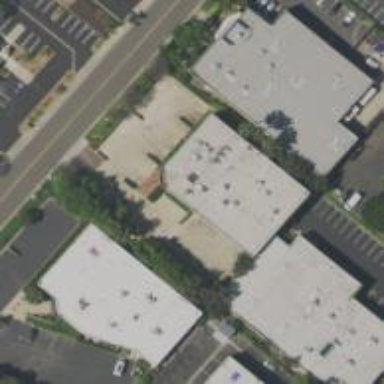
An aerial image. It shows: Commercial building.